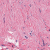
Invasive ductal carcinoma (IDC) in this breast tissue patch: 0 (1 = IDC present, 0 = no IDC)